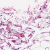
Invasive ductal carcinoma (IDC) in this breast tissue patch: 0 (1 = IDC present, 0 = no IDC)